Question: Example for file below:

I want to capture the (highlighted) as a 'string'.
How do I achieve this in ASP.NET/C#?
Thank you.
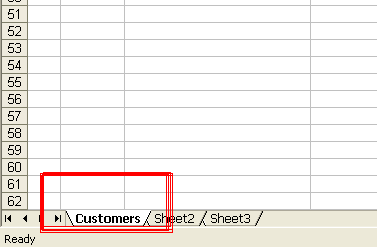
Answer: You may use <URL> method.
'''
connection.Open();
DataTable schemaTable = connection.GetOleDbSchemaTable(
OleDbSchemaGuid.Tables,
new object[] { null, null, null, "TABLE" });
foreach (DataRow row in schemaTable.Rows )
{
Console.WriteLine(row["TABLE_NAME"]);
}
'''